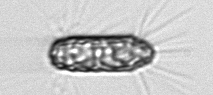
Label: Corethron_hystrix